Interaction volume radius: 5 \u00c5
Interaction volume height: 15 \u00c5
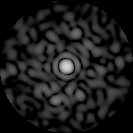
Disorder parameter: 0.8367